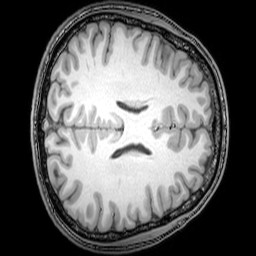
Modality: T1w
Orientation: axial
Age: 24
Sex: male
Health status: healthy
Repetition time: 0.081 s
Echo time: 0.037 s